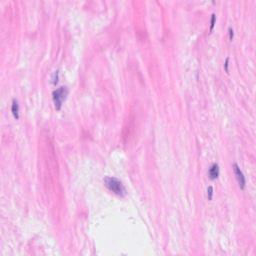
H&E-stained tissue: Breast